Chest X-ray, AP view. Patient: 21 years old, sex F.
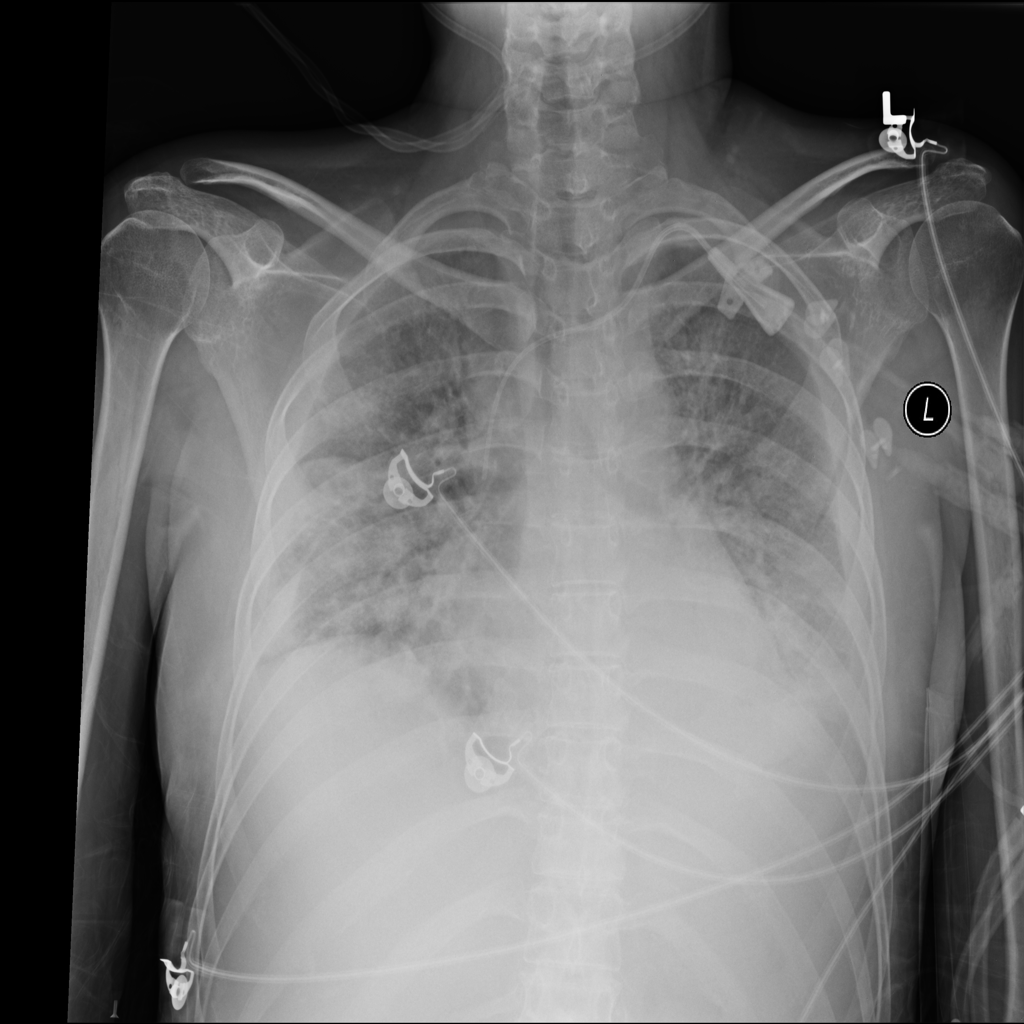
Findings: No Finding